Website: apple
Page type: billing-address
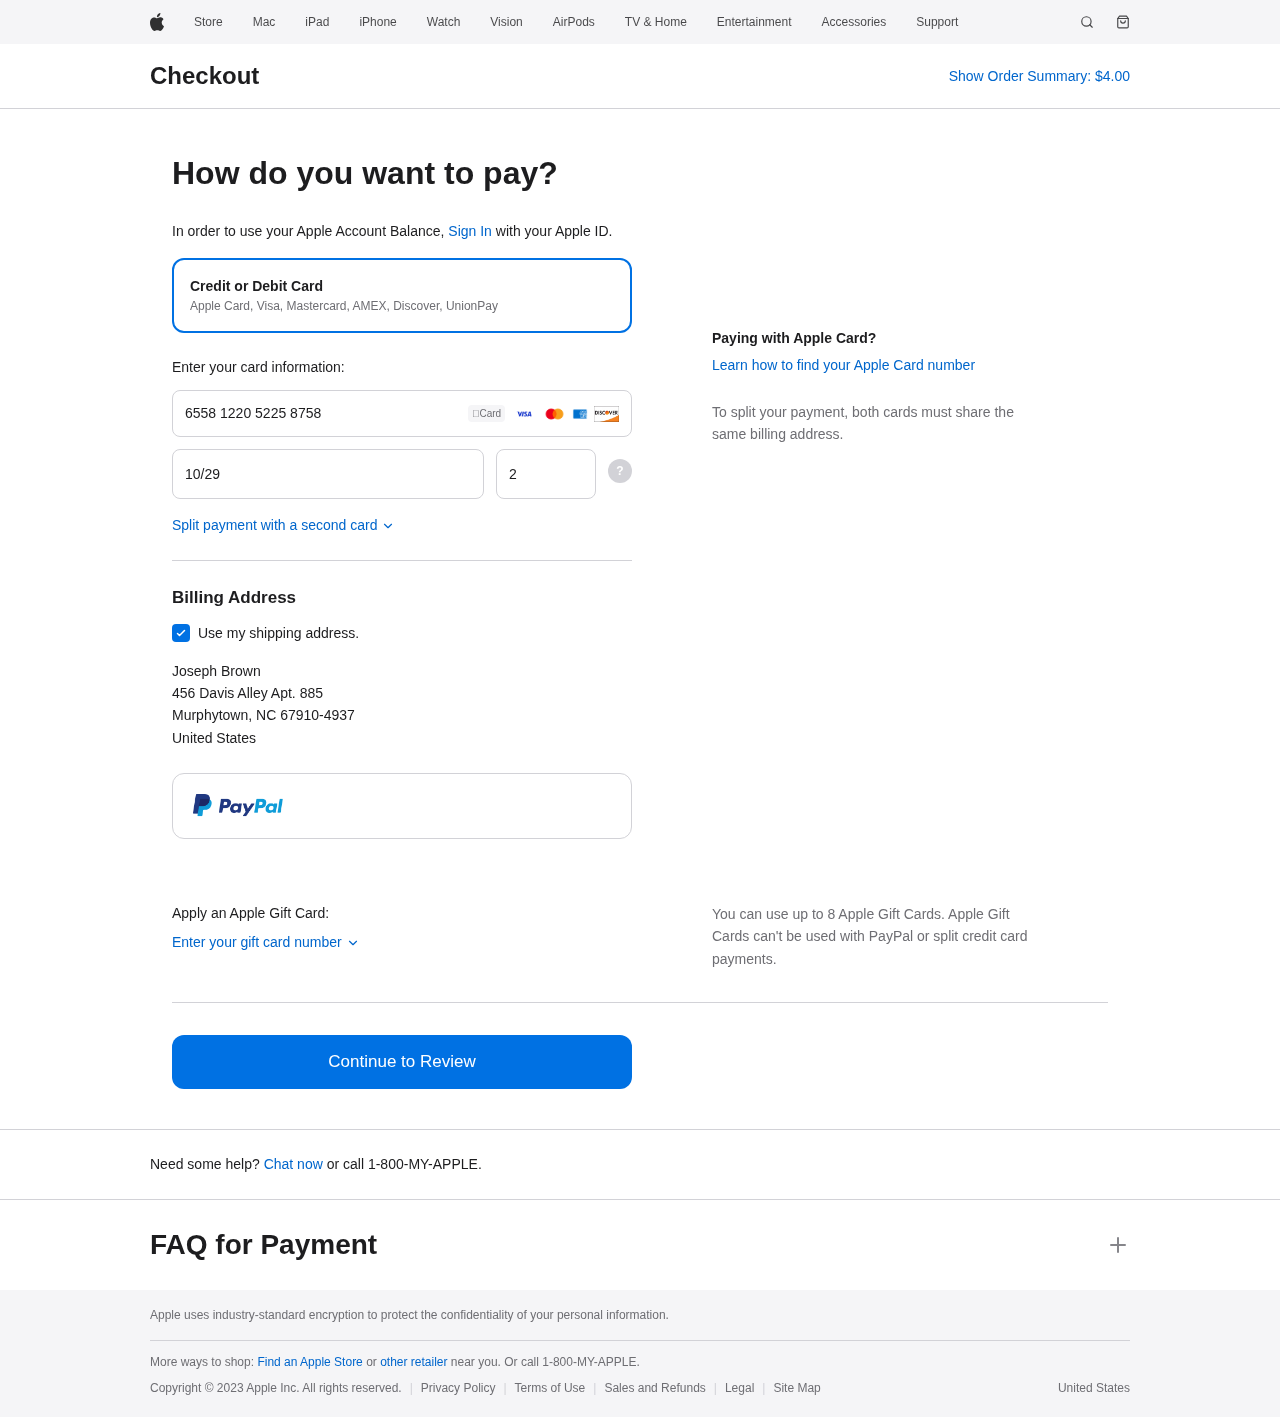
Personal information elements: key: PII_CARD_CVV
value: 263
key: PII_CARD_EXPIRY
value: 10/29
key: PII_CARD_NUMBER
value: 6558 1220 5225 8758
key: PII_CITY
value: Murphytown
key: PII_COUNTRY
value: United States
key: PII_FULLNAME
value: Joseph Brown
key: PII_POSTCODE_FULL
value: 67910-4937
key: PII_STATE_ABBR
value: NC
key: PII_STREET
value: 456 Davis Alley Apt. 885
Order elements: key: ORDER_TOTAL
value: $4.00